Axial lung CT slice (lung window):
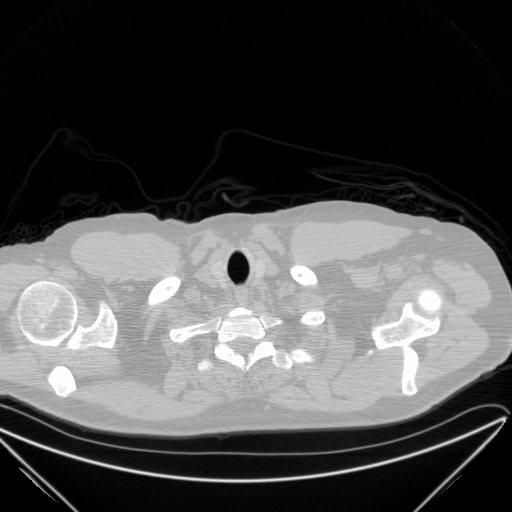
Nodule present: no